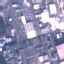
Land use / land cover: Industrial